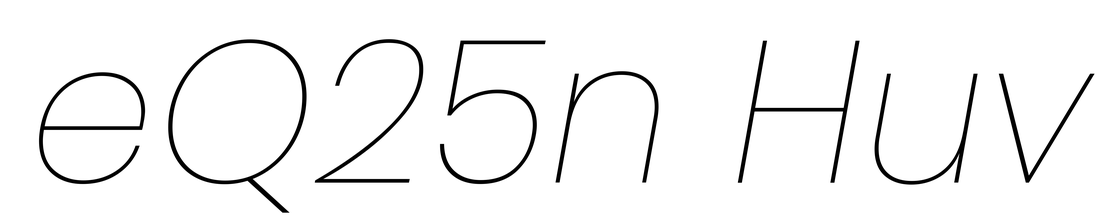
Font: Poppins-ThinItalic